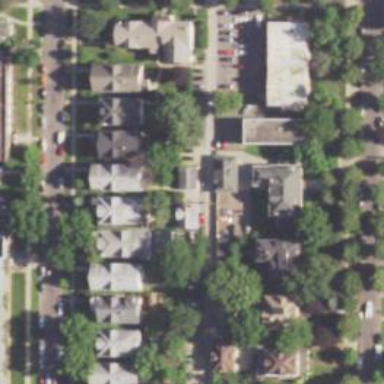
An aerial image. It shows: Sidewalk.